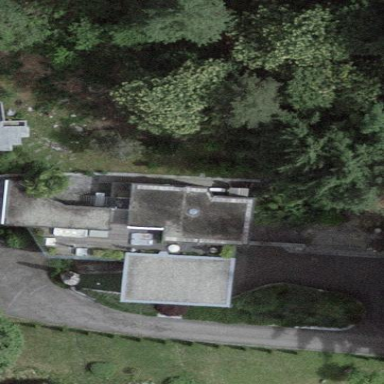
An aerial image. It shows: Detached building.